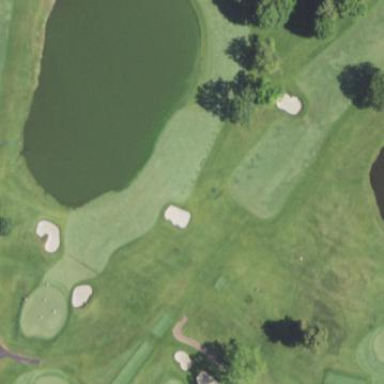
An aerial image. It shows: Water hazard in golf course. The hazard is natural water feature.